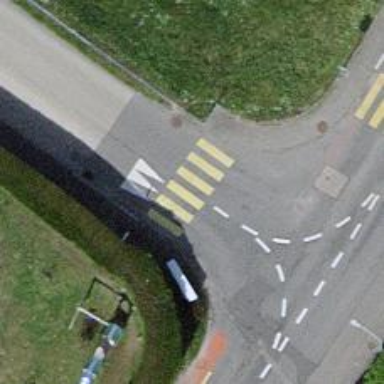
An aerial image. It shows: Marked zebra crossing.